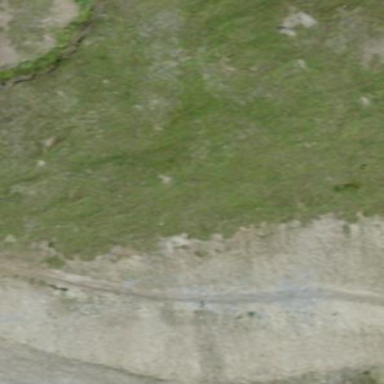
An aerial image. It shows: Vast expanse of grassland.